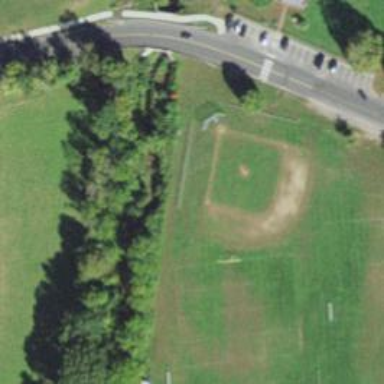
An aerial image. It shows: Grass baseball pitch for leisure and sport.